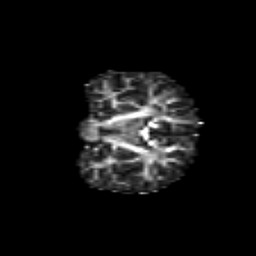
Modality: FA
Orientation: coronal
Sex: female
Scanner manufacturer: siemens
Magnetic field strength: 3 T
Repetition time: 5 s
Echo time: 0.071 s